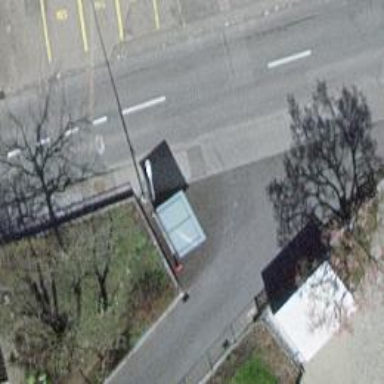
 serving as platform for public transportation."